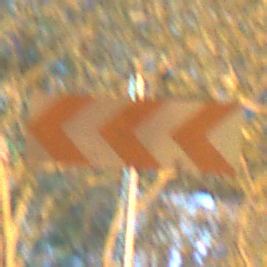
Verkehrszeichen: RichtungstafelnInKurvenGrossRechts
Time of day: Night
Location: Outdoor (Urban)
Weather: PartlyCloudy
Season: NotSpecified
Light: Artificial